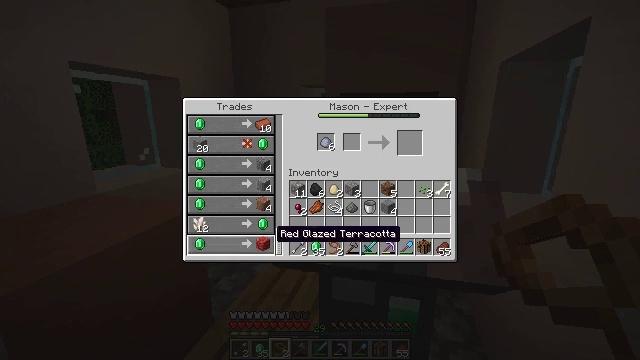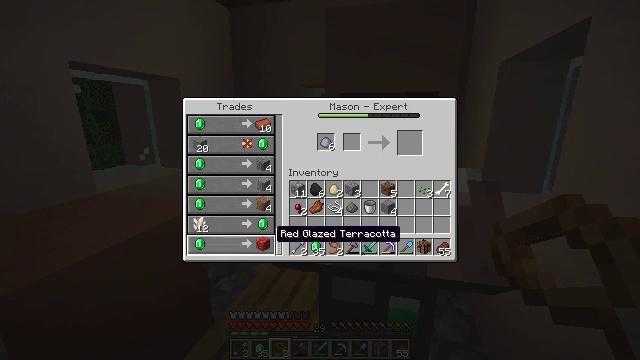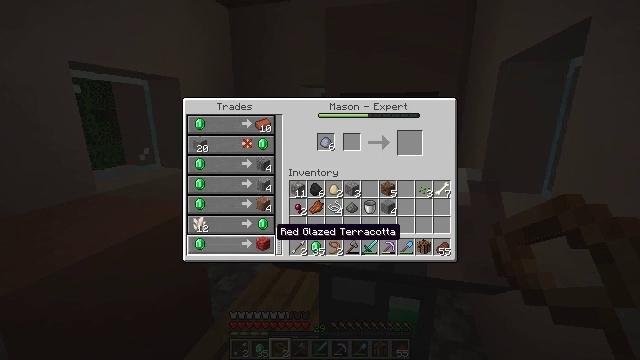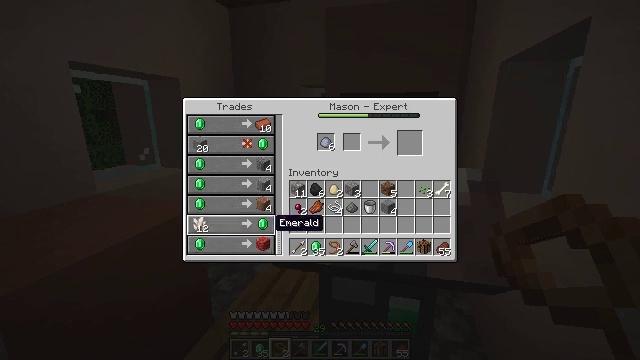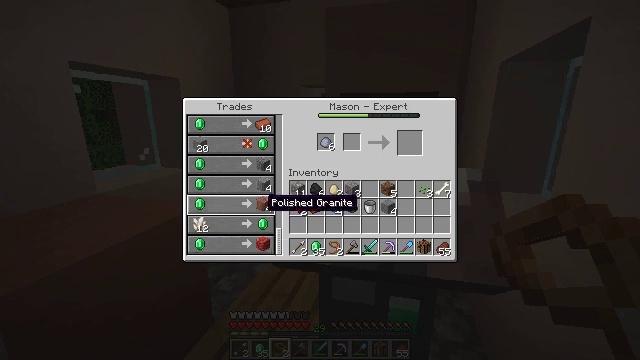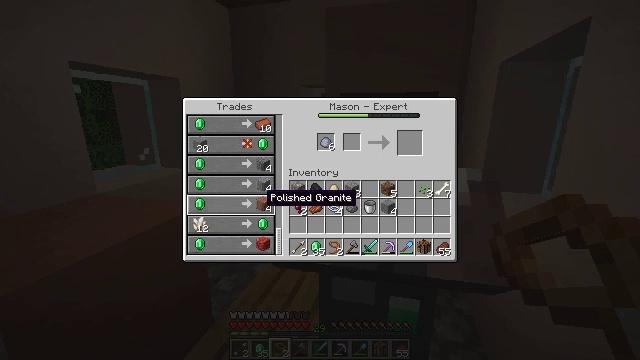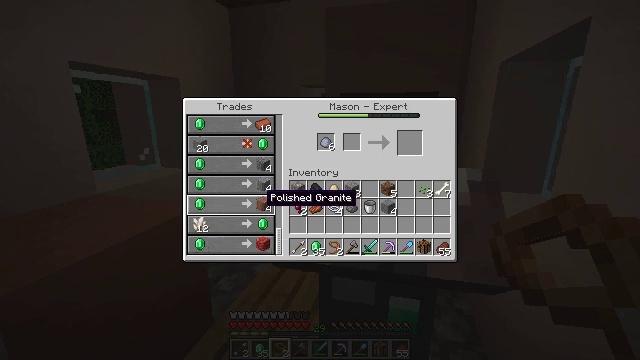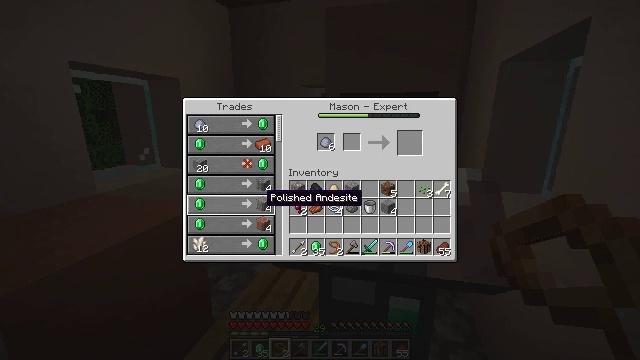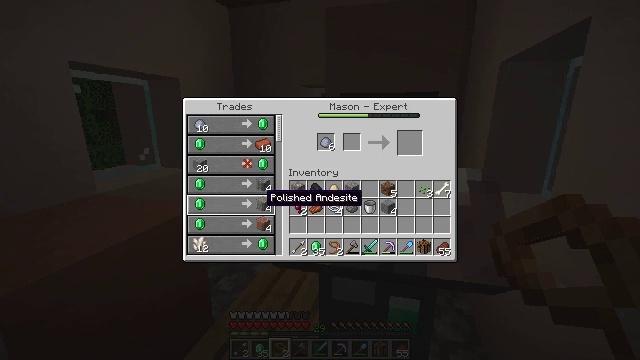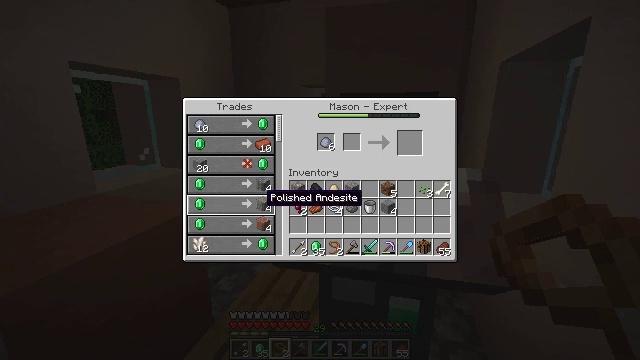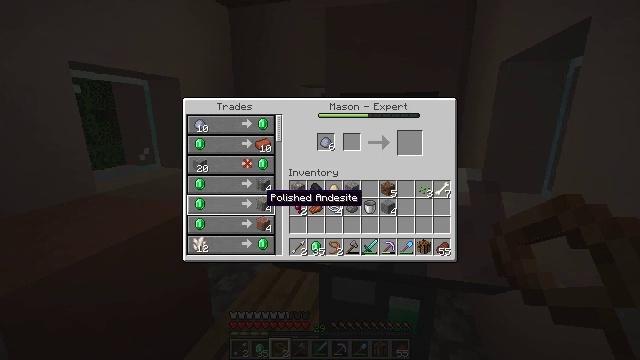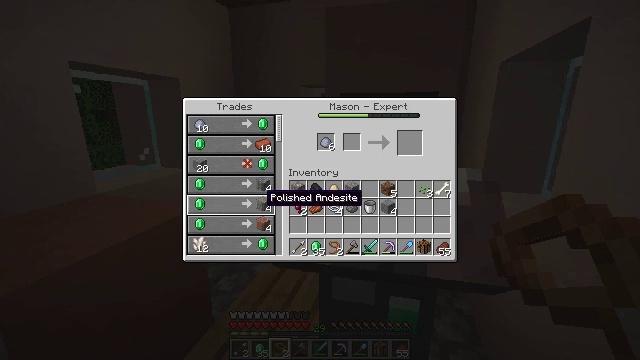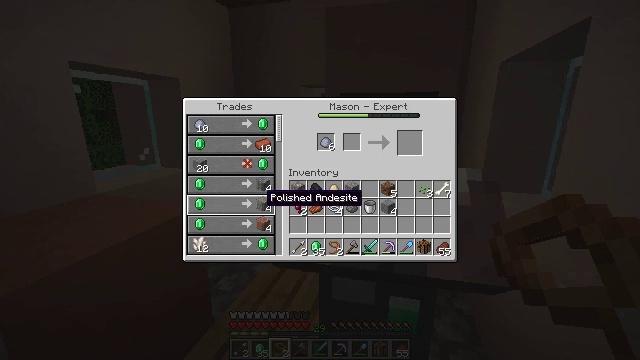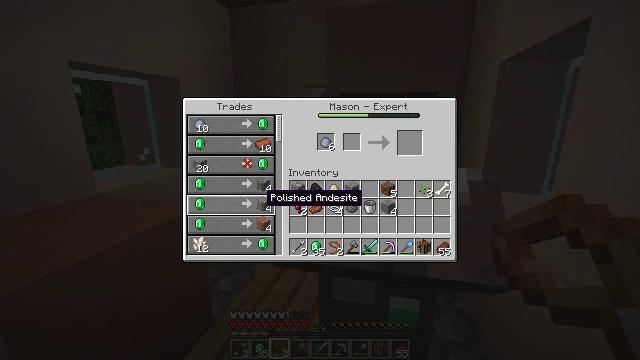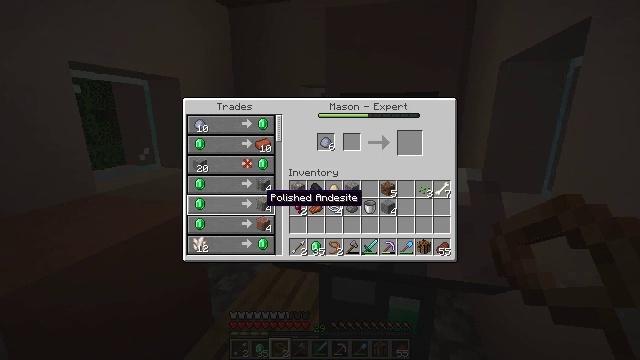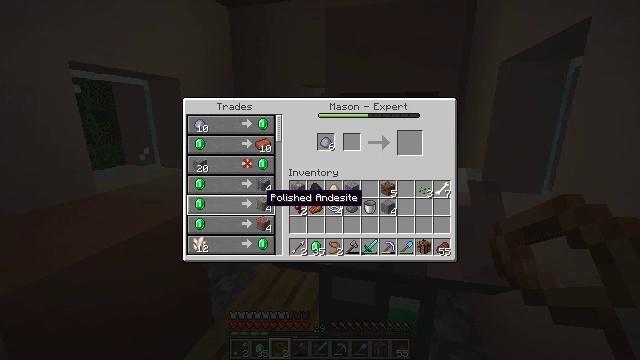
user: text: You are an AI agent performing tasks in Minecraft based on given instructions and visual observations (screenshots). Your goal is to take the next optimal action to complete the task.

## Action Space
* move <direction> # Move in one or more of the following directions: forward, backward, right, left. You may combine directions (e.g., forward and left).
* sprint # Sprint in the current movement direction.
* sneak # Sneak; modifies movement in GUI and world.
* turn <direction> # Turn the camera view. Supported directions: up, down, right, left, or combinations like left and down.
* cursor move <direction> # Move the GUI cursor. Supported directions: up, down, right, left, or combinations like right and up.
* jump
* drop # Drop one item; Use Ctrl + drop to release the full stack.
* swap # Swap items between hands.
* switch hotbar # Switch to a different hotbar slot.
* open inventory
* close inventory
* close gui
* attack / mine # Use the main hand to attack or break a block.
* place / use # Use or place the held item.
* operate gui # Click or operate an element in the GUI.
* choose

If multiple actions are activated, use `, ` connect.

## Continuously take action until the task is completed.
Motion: motion action
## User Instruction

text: Make red glazed terracotta by heating red terracotta in a furnace.
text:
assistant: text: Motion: no_op
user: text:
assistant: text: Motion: no_op
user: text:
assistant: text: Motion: cursor move up
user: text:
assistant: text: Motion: cursor move left and up
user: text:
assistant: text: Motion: no_op
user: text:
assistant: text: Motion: no_op
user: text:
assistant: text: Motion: no_op
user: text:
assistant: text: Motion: no_op
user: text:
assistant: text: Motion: no_op
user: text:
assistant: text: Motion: no_op
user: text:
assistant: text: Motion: no_op
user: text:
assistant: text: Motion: no_op
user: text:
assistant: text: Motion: no_op
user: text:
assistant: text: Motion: no_op
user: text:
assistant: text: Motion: no_op
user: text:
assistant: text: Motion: no_op
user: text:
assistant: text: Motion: no_op
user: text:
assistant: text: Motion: no_op
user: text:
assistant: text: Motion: no_op
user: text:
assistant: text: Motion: no_op
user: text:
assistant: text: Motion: no_op
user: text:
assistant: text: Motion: no_op
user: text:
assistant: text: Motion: cursor move up
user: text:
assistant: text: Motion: cursor move up
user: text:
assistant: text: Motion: no_op
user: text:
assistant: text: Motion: no_op
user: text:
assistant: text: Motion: no_op
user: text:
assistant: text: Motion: no_op
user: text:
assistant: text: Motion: no_op
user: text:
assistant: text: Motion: no_op